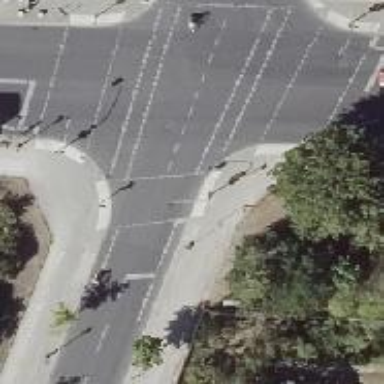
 and designated cycle lane on both sides as well."